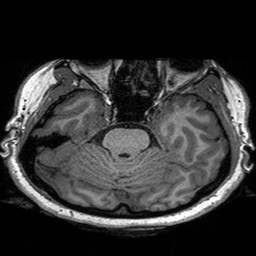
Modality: T1w
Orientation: coronal
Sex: female